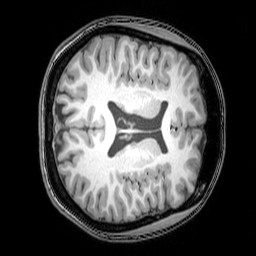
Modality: T1w
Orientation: axial
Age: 24
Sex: female
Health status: healthy
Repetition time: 0.081 s
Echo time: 0.037 s